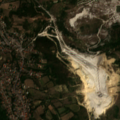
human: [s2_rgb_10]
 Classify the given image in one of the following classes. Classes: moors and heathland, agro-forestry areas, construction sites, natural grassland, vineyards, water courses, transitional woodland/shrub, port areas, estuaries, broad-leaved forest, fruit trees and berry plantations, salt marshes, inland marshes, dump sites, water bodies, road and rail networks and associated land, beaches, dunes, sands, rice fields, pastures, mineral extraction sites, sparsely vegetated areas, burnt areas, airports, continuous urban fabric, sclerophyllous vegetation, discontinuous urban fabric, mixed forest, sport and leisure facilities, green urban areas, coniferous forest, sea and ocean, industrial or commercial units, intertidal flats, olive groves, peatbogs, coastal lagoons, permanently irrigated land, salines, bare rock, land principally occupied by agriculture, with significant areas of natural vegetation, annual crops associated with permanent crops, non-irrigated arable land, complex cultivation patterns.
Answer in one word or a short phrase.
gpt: discontinuous urban fabric, mineral extraction sites, pastures, land principally occupied by agriculture, with significant areas of natural vegetation